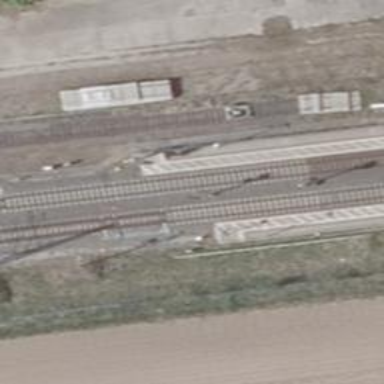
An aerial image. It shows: Railway track with contact line for electrification.